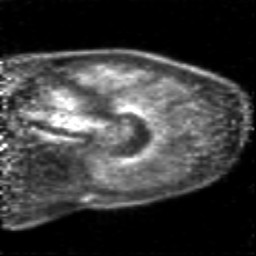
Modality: PET
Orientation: sagittal
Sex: male
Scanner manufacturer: siemens